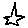
Label: star